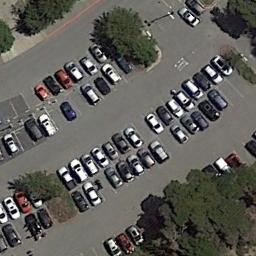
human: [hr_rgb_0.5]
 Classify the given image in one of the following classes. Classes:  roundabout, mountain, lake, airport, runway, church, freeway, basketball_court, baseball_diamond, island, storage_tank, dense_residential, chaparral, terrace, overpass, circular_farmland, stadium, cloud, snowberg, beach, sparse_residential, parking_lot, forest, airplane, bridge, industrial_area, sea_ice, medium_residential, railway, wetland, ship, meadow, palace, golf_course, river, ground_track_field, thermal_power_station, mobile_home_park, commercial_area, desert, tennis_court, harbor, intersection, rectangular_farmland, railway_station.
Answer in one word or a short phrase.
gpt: parking_lot